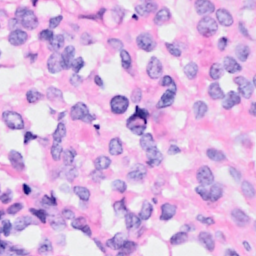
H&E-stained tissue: Breast